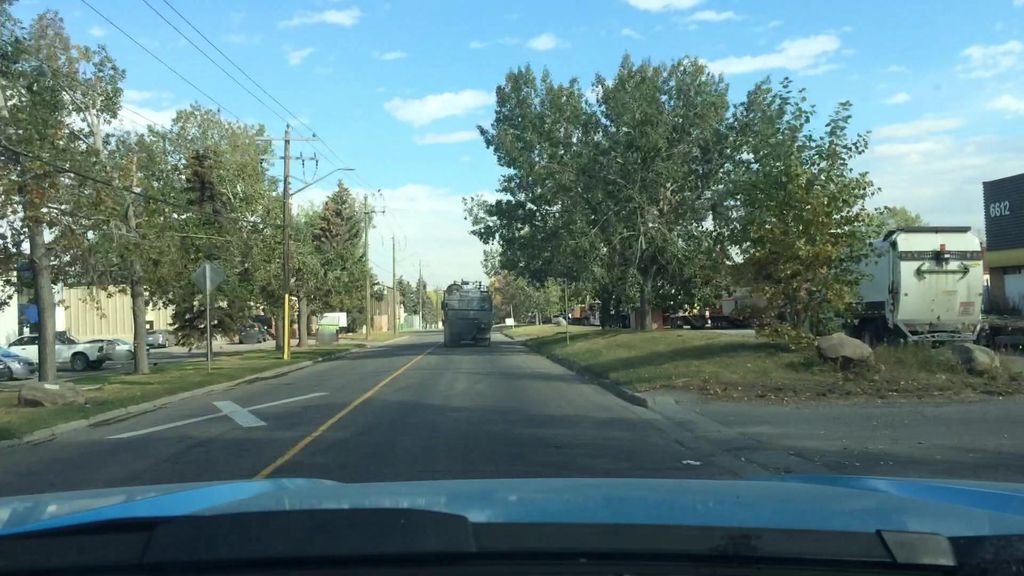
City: calgary